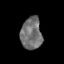
Tissue: skin
Cell type: Epithelial cells
Senescence score: 0.2439
Nuclear area (px): 666
Mean DAPI intensity: 112.569